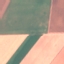
Land use / land cover: AnnualCrop